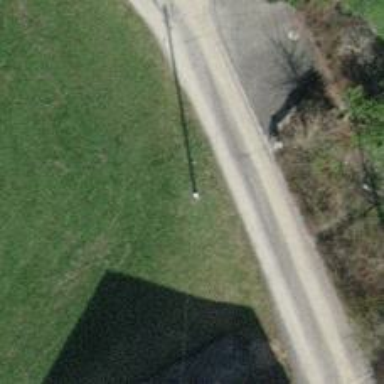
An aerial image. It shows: Power pole.